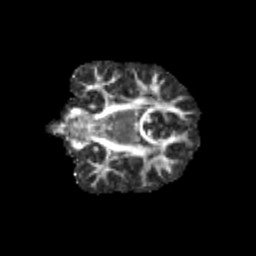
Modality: FA
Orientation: coronal
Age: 9
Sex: male
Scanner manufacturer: siemens
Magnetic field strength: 3 T
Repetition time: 3.8 s
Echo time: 0.07 s